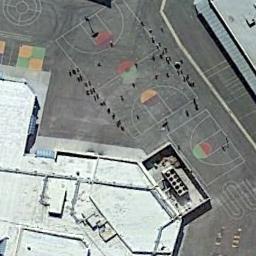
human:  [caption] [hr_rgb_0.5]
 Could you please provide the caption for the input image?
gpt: The basketball courts on the concrete floor are next to the buildings .

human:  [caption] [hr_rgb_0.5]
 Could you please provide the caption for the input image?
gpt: There are two basketball courts on the open place between two buildings .

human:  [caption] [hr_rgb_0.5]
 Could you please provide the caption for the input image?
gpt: A group of people are watching a basketball game .

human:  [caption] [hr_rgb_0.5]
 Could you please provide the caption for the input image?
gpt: Two basketball courts on the vacant lot and a white building beside .

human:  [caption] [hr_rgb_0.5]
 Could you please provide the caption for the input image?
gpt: The basketball court is between the buildings .